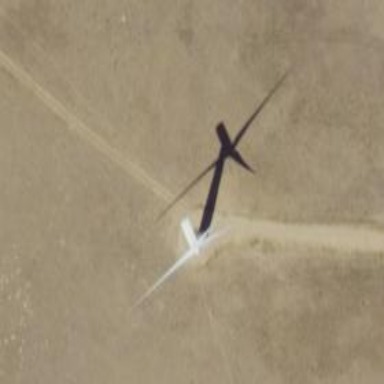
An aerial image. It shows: Wind turbine generator that utilizes wind as its source for generating electricity. It is of the horizontal axis type.